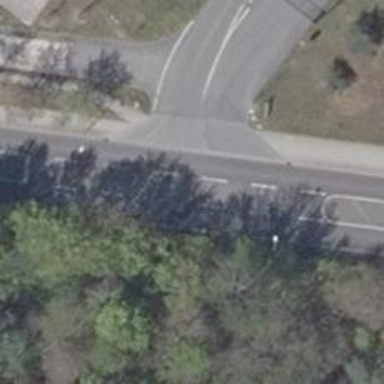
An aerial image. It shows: Tertiary road with sidewalk on the left.